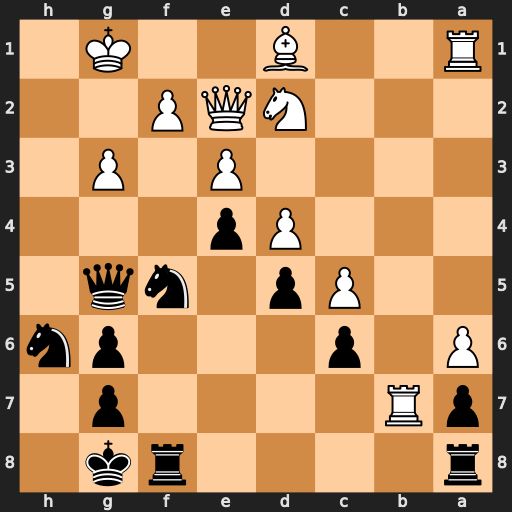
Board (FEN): r4rk1/pR4p1/P1p3pn/2Pp1nq1/3Pp3/4P1P1/3NQP2/R2B2K1
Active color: b
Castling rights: -
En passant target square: -
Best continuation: Nxg3 fxg3 Qxg3+